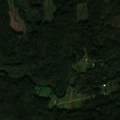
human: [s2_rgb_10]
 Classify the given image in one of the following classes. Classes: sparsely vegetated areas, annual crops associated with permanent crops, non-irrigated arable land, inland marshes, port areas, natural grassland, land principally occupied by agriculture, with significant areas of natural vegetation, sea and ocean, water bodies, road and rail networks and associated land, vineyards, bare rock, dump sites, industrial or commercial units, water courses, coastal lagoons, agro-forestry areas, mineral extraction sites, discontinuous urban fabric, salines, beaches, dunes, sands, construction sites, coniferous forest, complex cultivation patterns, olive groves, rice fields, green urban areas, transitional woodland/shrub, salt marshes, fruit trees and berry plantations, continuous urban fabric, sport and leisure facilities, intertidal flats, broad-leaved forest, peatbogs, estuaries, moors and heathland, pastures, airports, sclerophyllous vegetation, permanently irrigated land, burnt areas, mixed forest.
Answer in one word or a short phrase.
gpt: land principally occupied by agriculture, with significant areas of natural vegetation, coniferous forest, mixed forest, transitional woodland/shrub